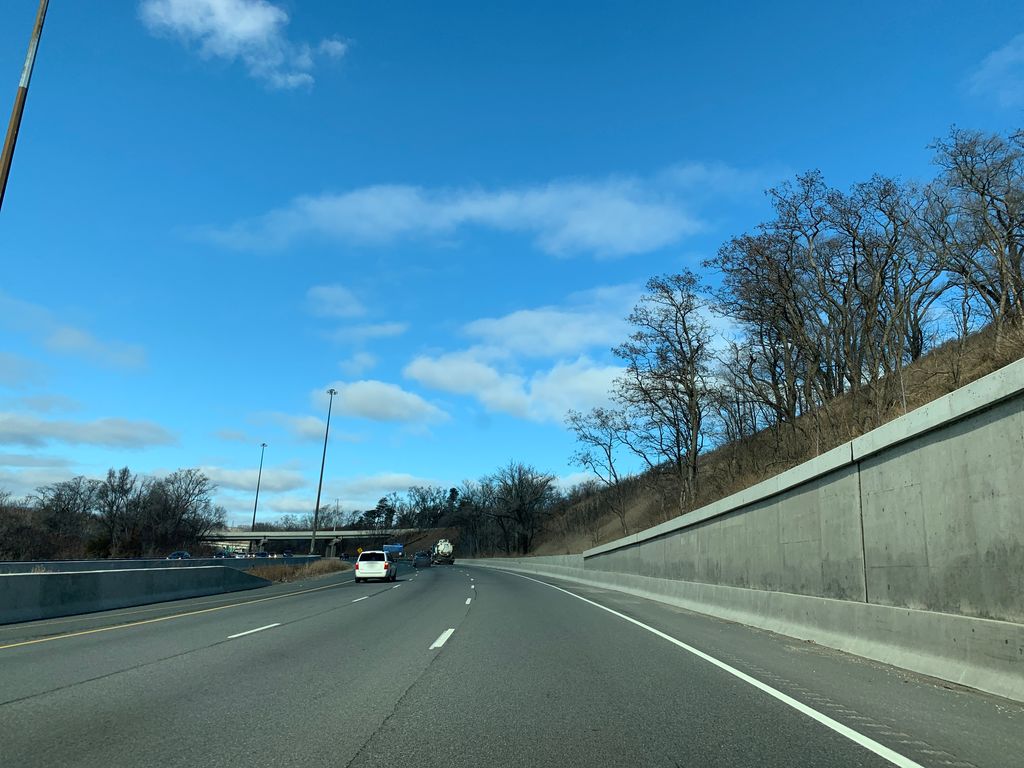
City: hamilton